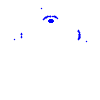
Particle: pion